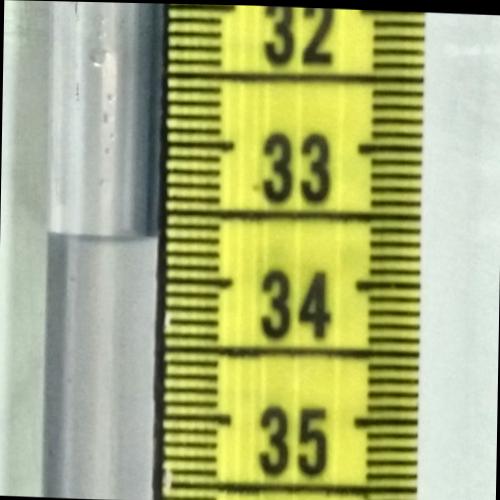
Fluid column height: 33.7 cm